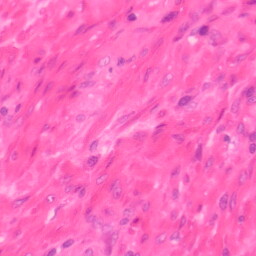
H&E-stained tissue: Colon